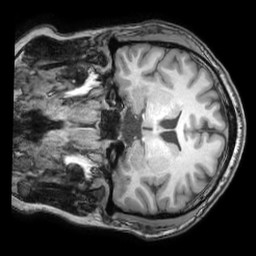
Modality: T1w
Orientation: coronal
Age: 24
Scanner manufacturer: philips
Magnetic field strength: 3 T
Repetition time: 0.007 s
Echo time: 0.003501 s